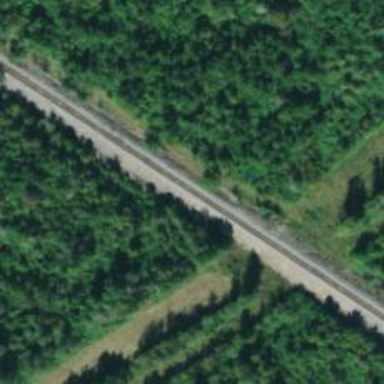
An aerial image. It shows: Railway track.